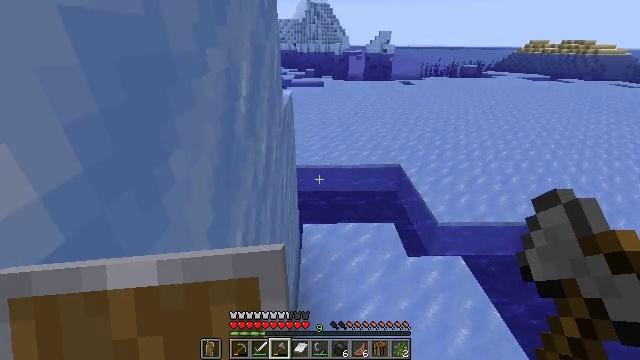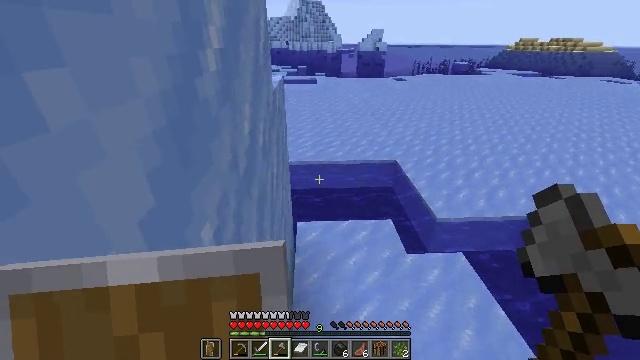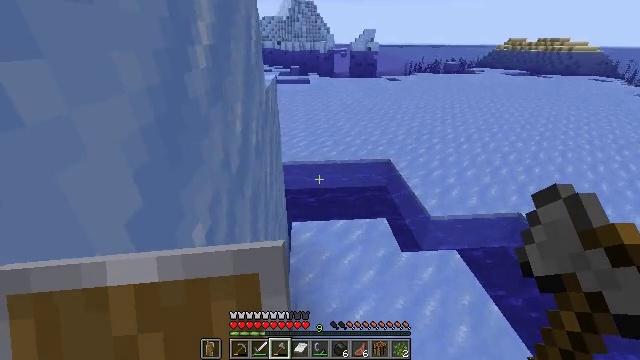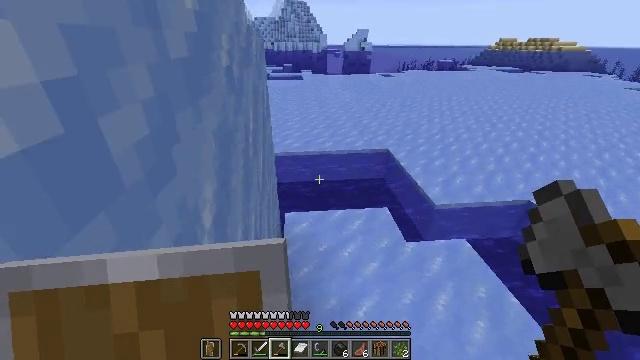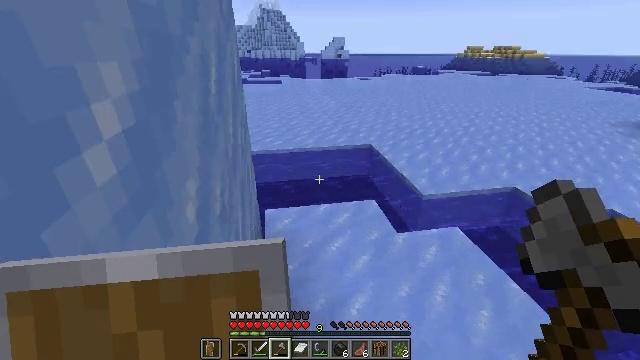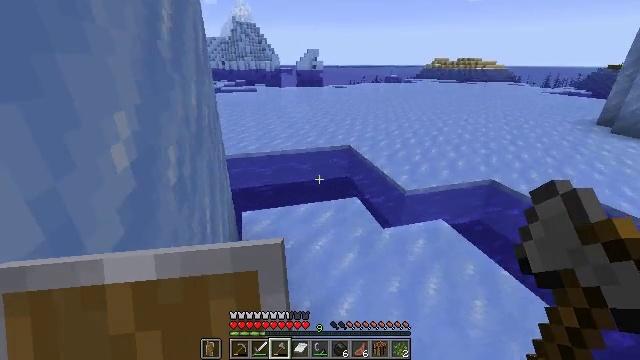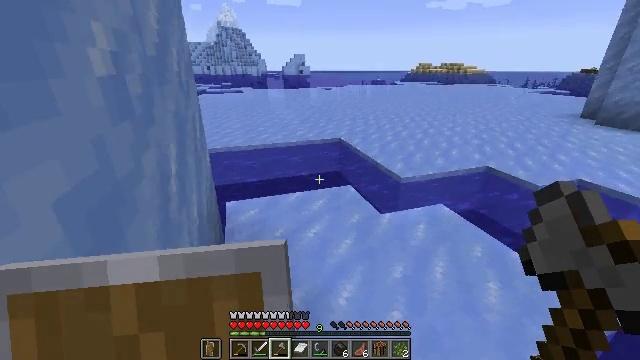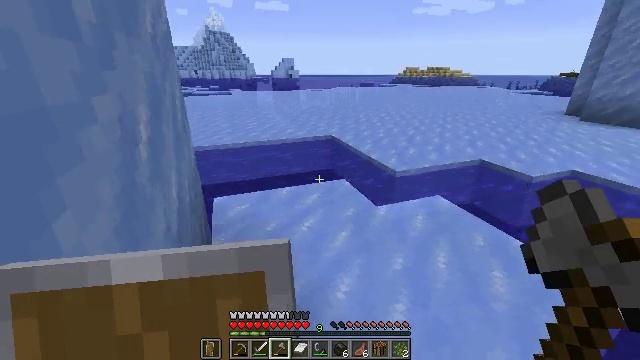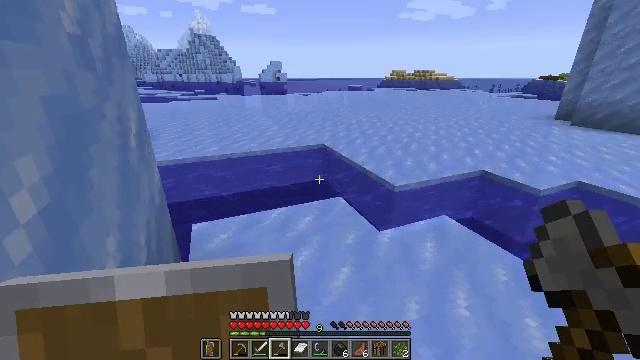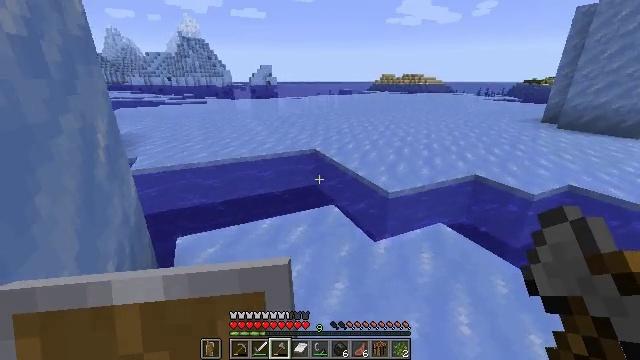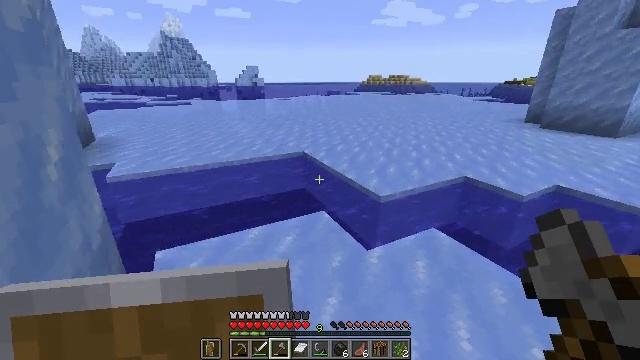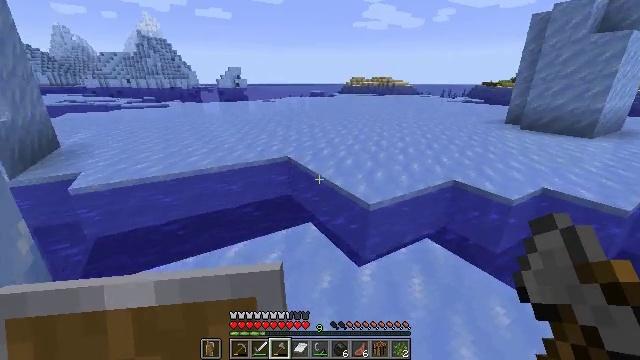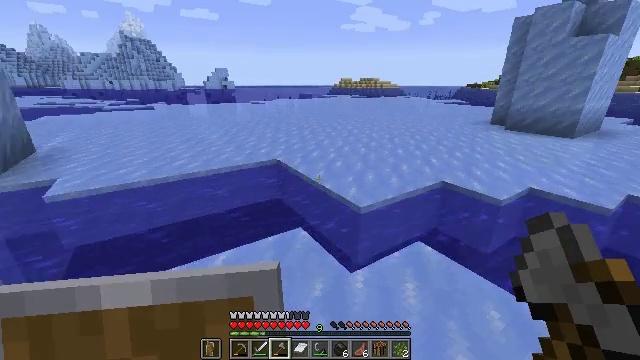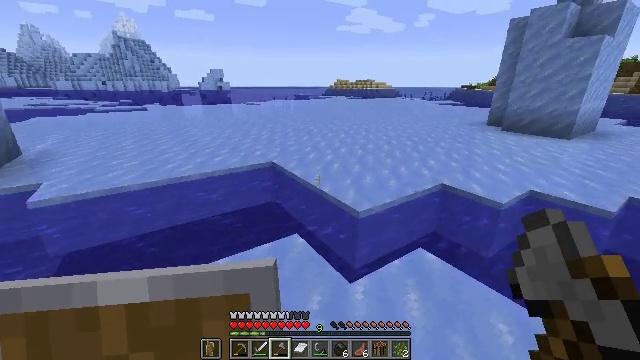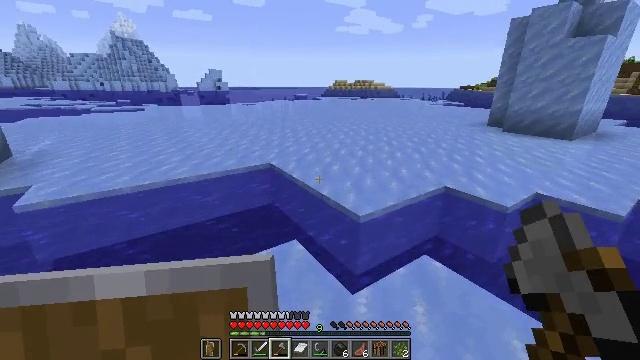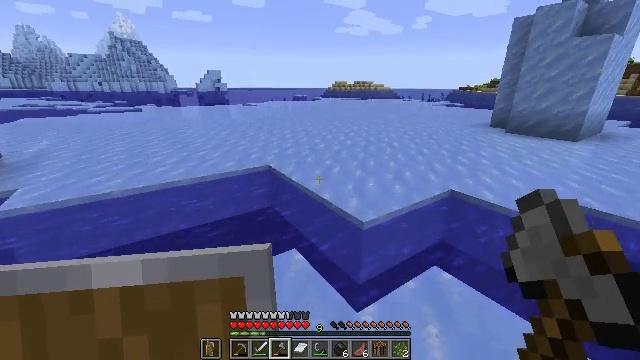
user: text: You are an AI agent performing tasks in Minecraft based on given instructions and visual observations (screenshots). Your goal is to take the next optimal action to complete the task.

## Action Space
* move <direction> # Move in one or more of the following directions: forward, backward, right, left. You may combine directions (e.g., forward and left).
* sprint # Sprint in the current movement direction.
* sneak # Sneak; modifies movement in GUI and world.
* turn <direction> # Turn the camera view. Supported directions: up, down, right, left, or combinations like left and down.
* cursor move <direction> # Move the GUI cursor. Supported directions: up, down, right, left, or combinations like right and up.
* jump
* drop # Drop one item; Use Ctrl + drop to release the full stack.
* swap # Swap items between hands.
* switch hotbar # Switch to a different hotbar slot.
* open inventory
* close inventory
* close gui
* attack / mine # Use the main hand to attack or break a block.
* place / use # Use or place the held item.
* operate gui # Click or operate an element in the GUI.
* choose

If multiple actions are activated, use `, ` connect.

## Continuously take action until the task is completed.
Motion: motion action
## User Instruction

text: Break packed ice to add to inventory.
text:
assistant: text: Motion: move forward, turn right
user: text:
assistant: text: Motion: move forward, turn right
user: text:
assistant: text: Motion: move forward, turn right
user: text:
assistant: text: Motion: move forward, turn right and up
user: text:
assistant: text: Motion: move forward, turn right and up
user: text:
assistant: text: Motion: move forward, turn right and up
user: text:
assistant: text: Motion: move forward, turn right
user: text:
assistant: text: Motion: move forward, turn right
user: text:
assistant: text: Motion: move forward, turn right
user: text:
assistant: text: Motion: move forward, turn right
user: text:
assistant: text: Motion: move forward, turn right
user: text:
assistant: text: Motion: move forward, turn right
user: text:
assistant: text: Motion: move forward
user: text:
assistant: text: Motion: move forward
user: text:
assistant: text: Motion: move forward
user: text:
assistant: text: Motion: move forward
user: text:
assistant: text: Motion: move forward
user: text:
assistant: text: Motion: move forward
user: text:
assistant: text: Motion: move forward
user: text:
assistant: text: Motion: move forward
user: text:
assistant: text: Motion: move forward, jump
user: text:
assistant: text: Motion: move forward, jump
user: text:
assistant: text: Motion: move forward, jump
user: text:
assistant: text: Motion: move forward, jump
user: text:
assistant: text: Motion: move forward, turn right, jump
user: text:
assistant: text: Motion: move forward, turn right
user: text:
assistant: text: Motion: move forward, turn right and down
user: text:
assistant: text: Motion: move forward and move right
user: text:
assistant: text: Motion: move forward and move right
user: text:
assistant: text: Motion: move forward and move right